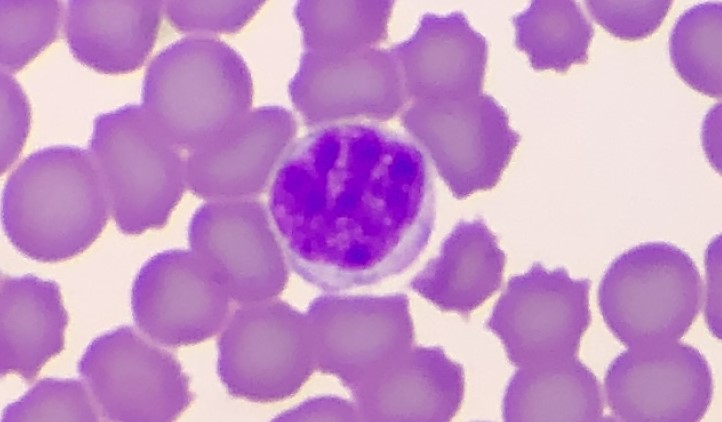
White blood cell type: Lymphocyte